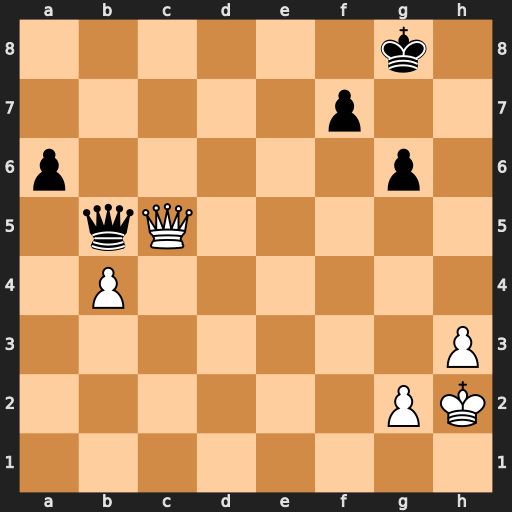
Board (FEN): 6k1/5p2/p5p1/1qQ5/1P6/7P/6PK/8
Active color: w
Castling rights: -
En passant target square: -
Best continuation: Qxb5 axb5 Kg3 Kg7 Kf4